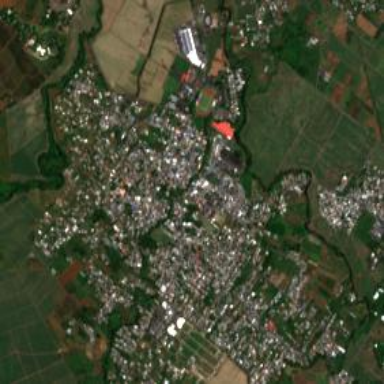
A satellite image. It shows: Village that is categorized as town.